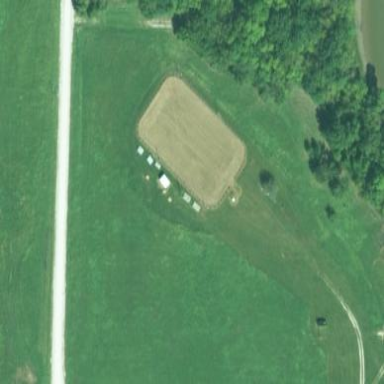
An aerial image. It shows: Equestrian pitch on the ground for leisure land use.